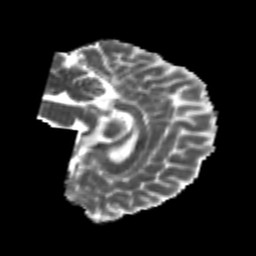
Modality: MD
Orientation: sagittal
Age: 22
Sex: female
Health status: healthy
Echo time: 0.074 s